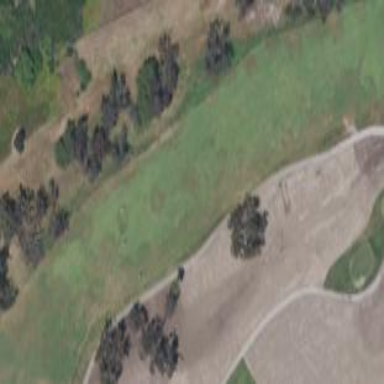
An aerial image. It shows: Golf fairway surrounded by grass.